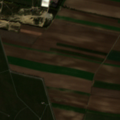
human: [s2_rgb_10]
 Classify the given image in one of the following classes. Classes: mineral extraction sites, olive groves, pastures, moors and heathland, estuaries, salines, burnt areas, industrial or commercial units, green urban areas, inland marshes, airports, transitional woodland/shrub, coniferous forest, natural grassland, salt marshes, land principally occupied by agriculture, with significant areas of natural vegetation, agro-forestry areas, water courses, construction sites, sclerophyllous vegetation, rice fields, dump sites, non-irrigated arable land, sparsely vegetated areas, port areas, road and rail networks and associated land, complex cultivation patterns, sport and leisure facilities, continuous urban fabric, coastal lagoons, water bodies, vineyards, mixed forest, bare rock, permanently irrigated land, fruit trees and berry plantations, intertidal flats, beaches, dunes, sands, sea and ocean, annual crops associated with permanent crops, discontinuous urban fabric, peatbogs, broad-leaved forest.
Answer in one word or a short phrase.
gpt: airports, mineral extraction sites, non-irrigated arable land